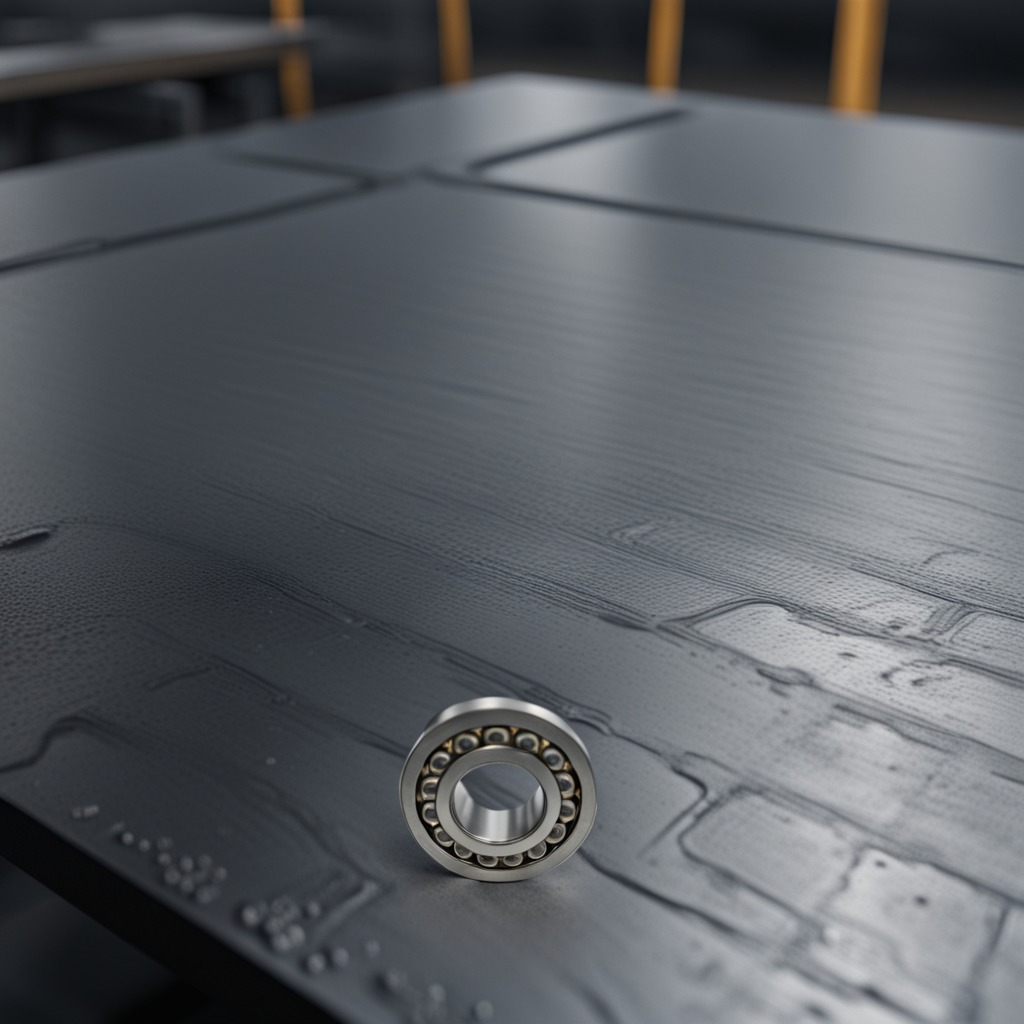
A metal ball bearing lies on a cold steel table in a mining workshop gritty textures.